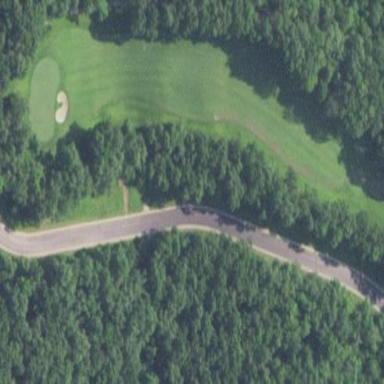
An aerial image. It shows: Golf fairway surrounded by grass.